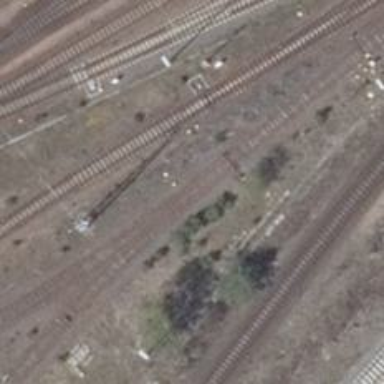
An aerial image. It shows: Rail yard with electrified contact lines for the trains.